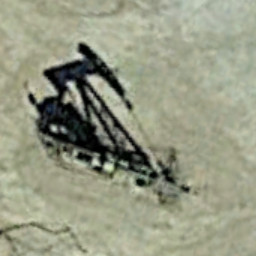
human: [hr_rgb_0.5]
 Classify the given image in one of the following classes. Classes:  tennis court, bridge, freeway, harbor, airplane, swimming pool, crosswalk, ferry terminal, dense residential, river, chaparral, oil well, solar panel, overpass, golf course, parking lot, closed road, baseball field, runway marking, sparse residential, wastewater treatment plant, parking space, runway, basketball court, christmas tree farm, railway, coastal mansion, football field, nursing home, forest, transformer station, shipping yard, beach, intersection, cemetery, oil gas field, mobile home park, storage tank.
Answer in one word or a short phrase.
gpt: oil well